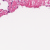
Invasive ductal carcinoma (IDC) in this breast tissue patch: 0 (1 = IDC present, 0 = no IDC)